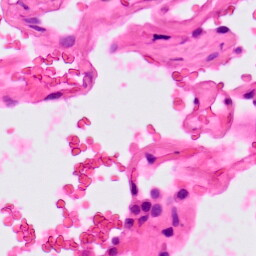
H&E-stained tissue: Lung